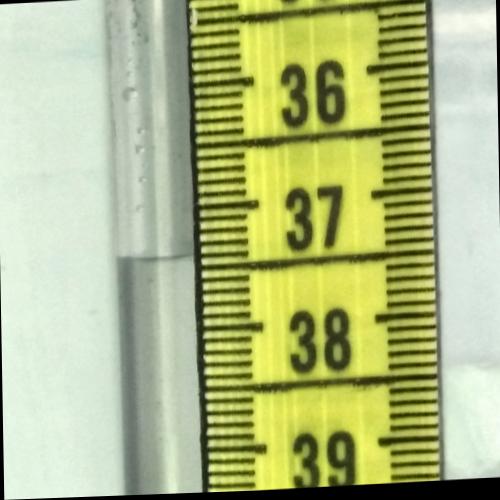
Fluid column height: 37.4 cm